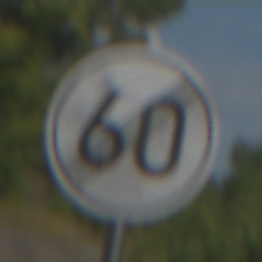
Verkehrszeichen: EndeGeschwindigkeit60
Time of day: MorningAfternoon
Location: Outdoor (Nature)
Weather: PartlyCloudy
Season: NotSpecified
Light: Natural